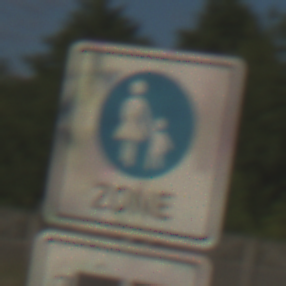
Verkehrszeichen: BeginnFussgaengerzone
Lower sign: MehrspurigeFahrzeugeFrei4
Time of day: MorningAfternoon
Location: Outdoor (Nature)
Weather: Clear
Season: NotSpecified
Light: Natural